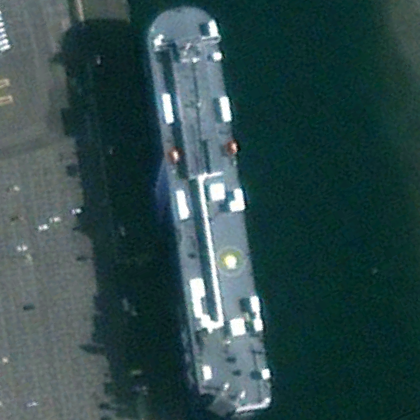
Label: civil